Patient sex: M
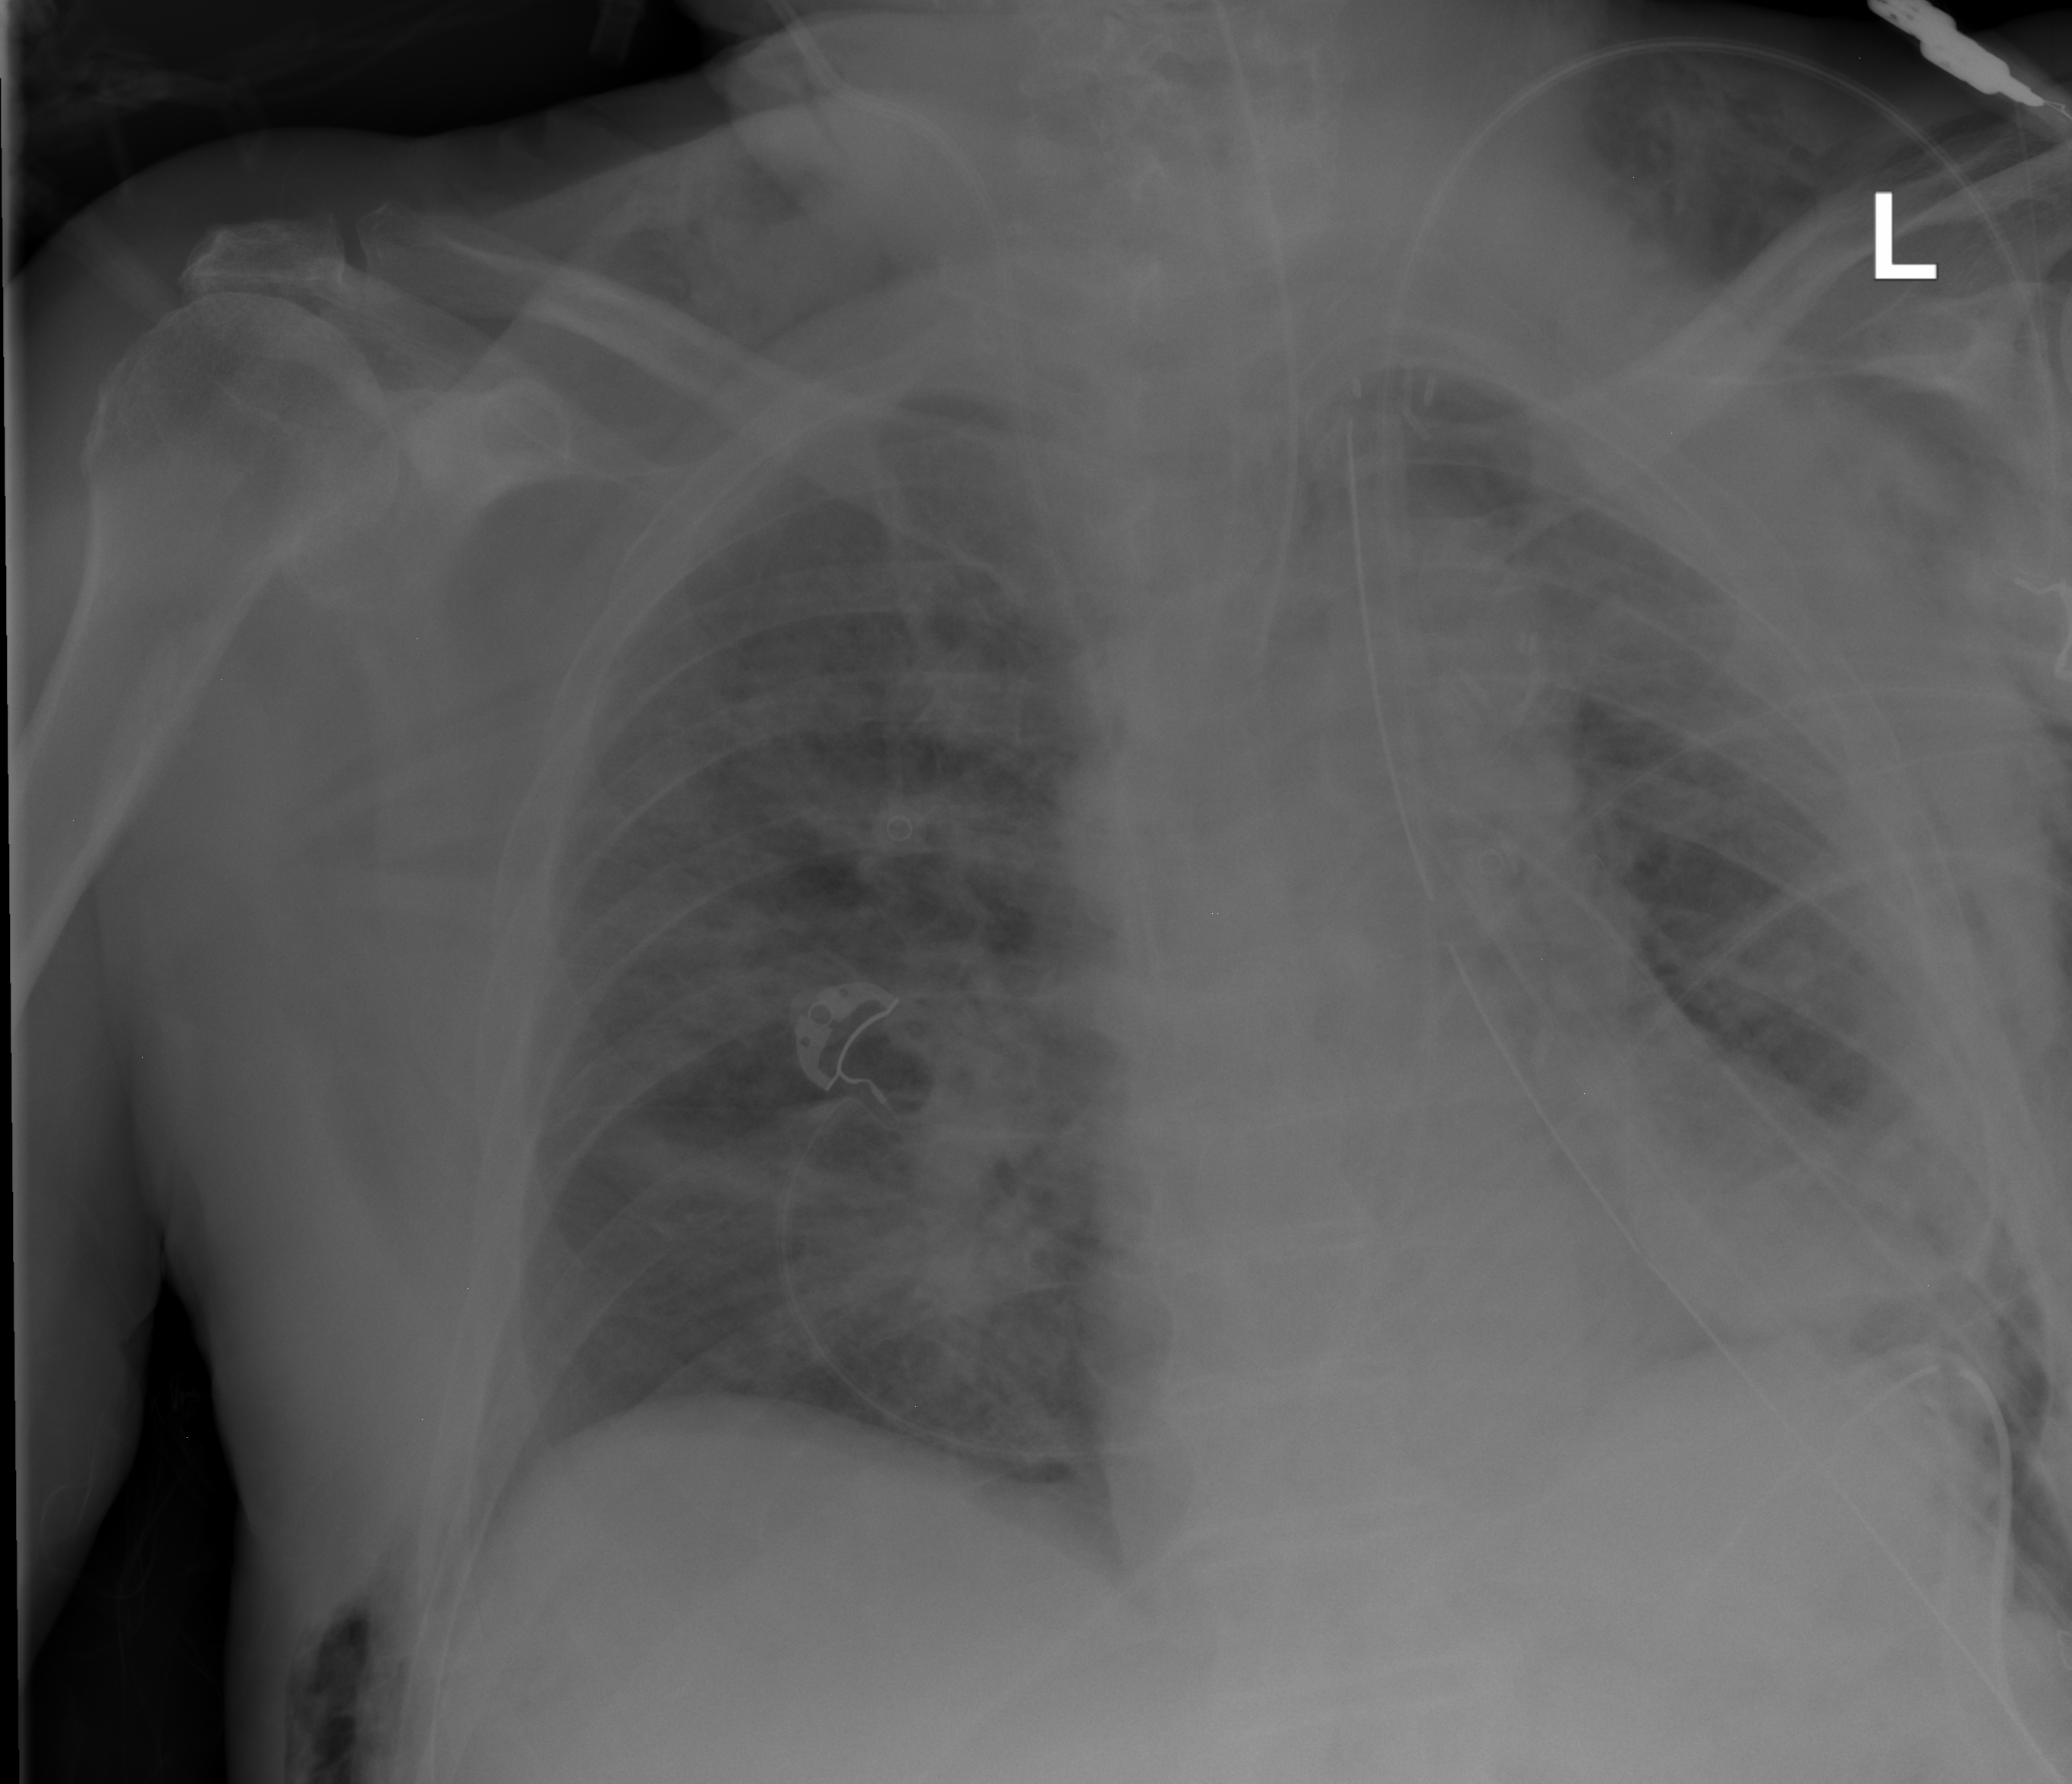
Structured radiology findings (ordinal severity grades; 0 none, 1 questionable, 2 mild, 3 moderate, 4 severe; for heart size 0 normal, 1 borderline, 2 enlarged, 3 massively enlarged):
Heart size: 1
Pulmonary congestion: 2
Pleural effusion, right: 0
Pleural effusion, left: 0
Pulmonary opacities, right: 2
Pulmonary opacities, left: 2
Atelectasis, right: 2
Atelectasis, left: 2